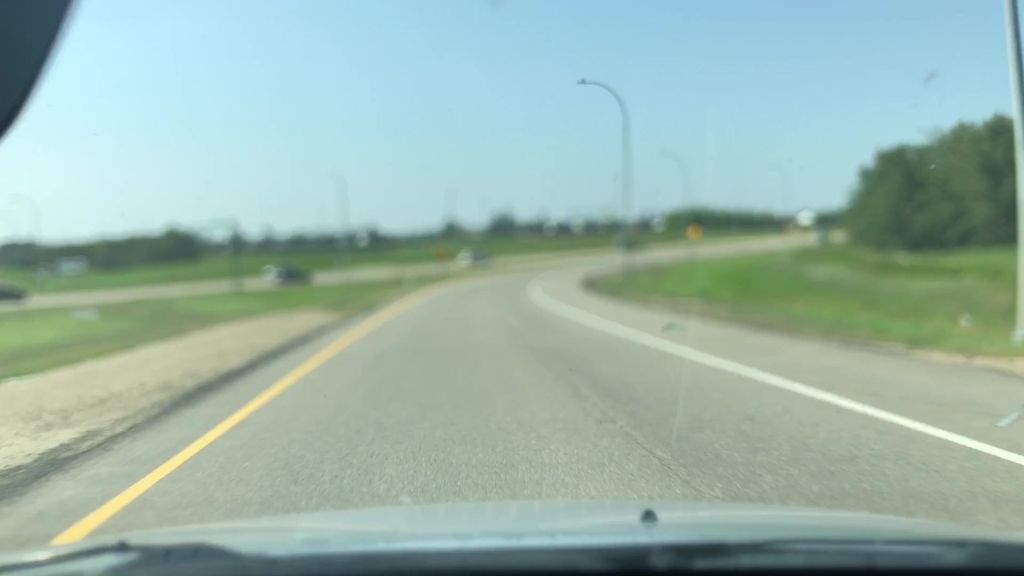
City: edmonton